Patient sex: M
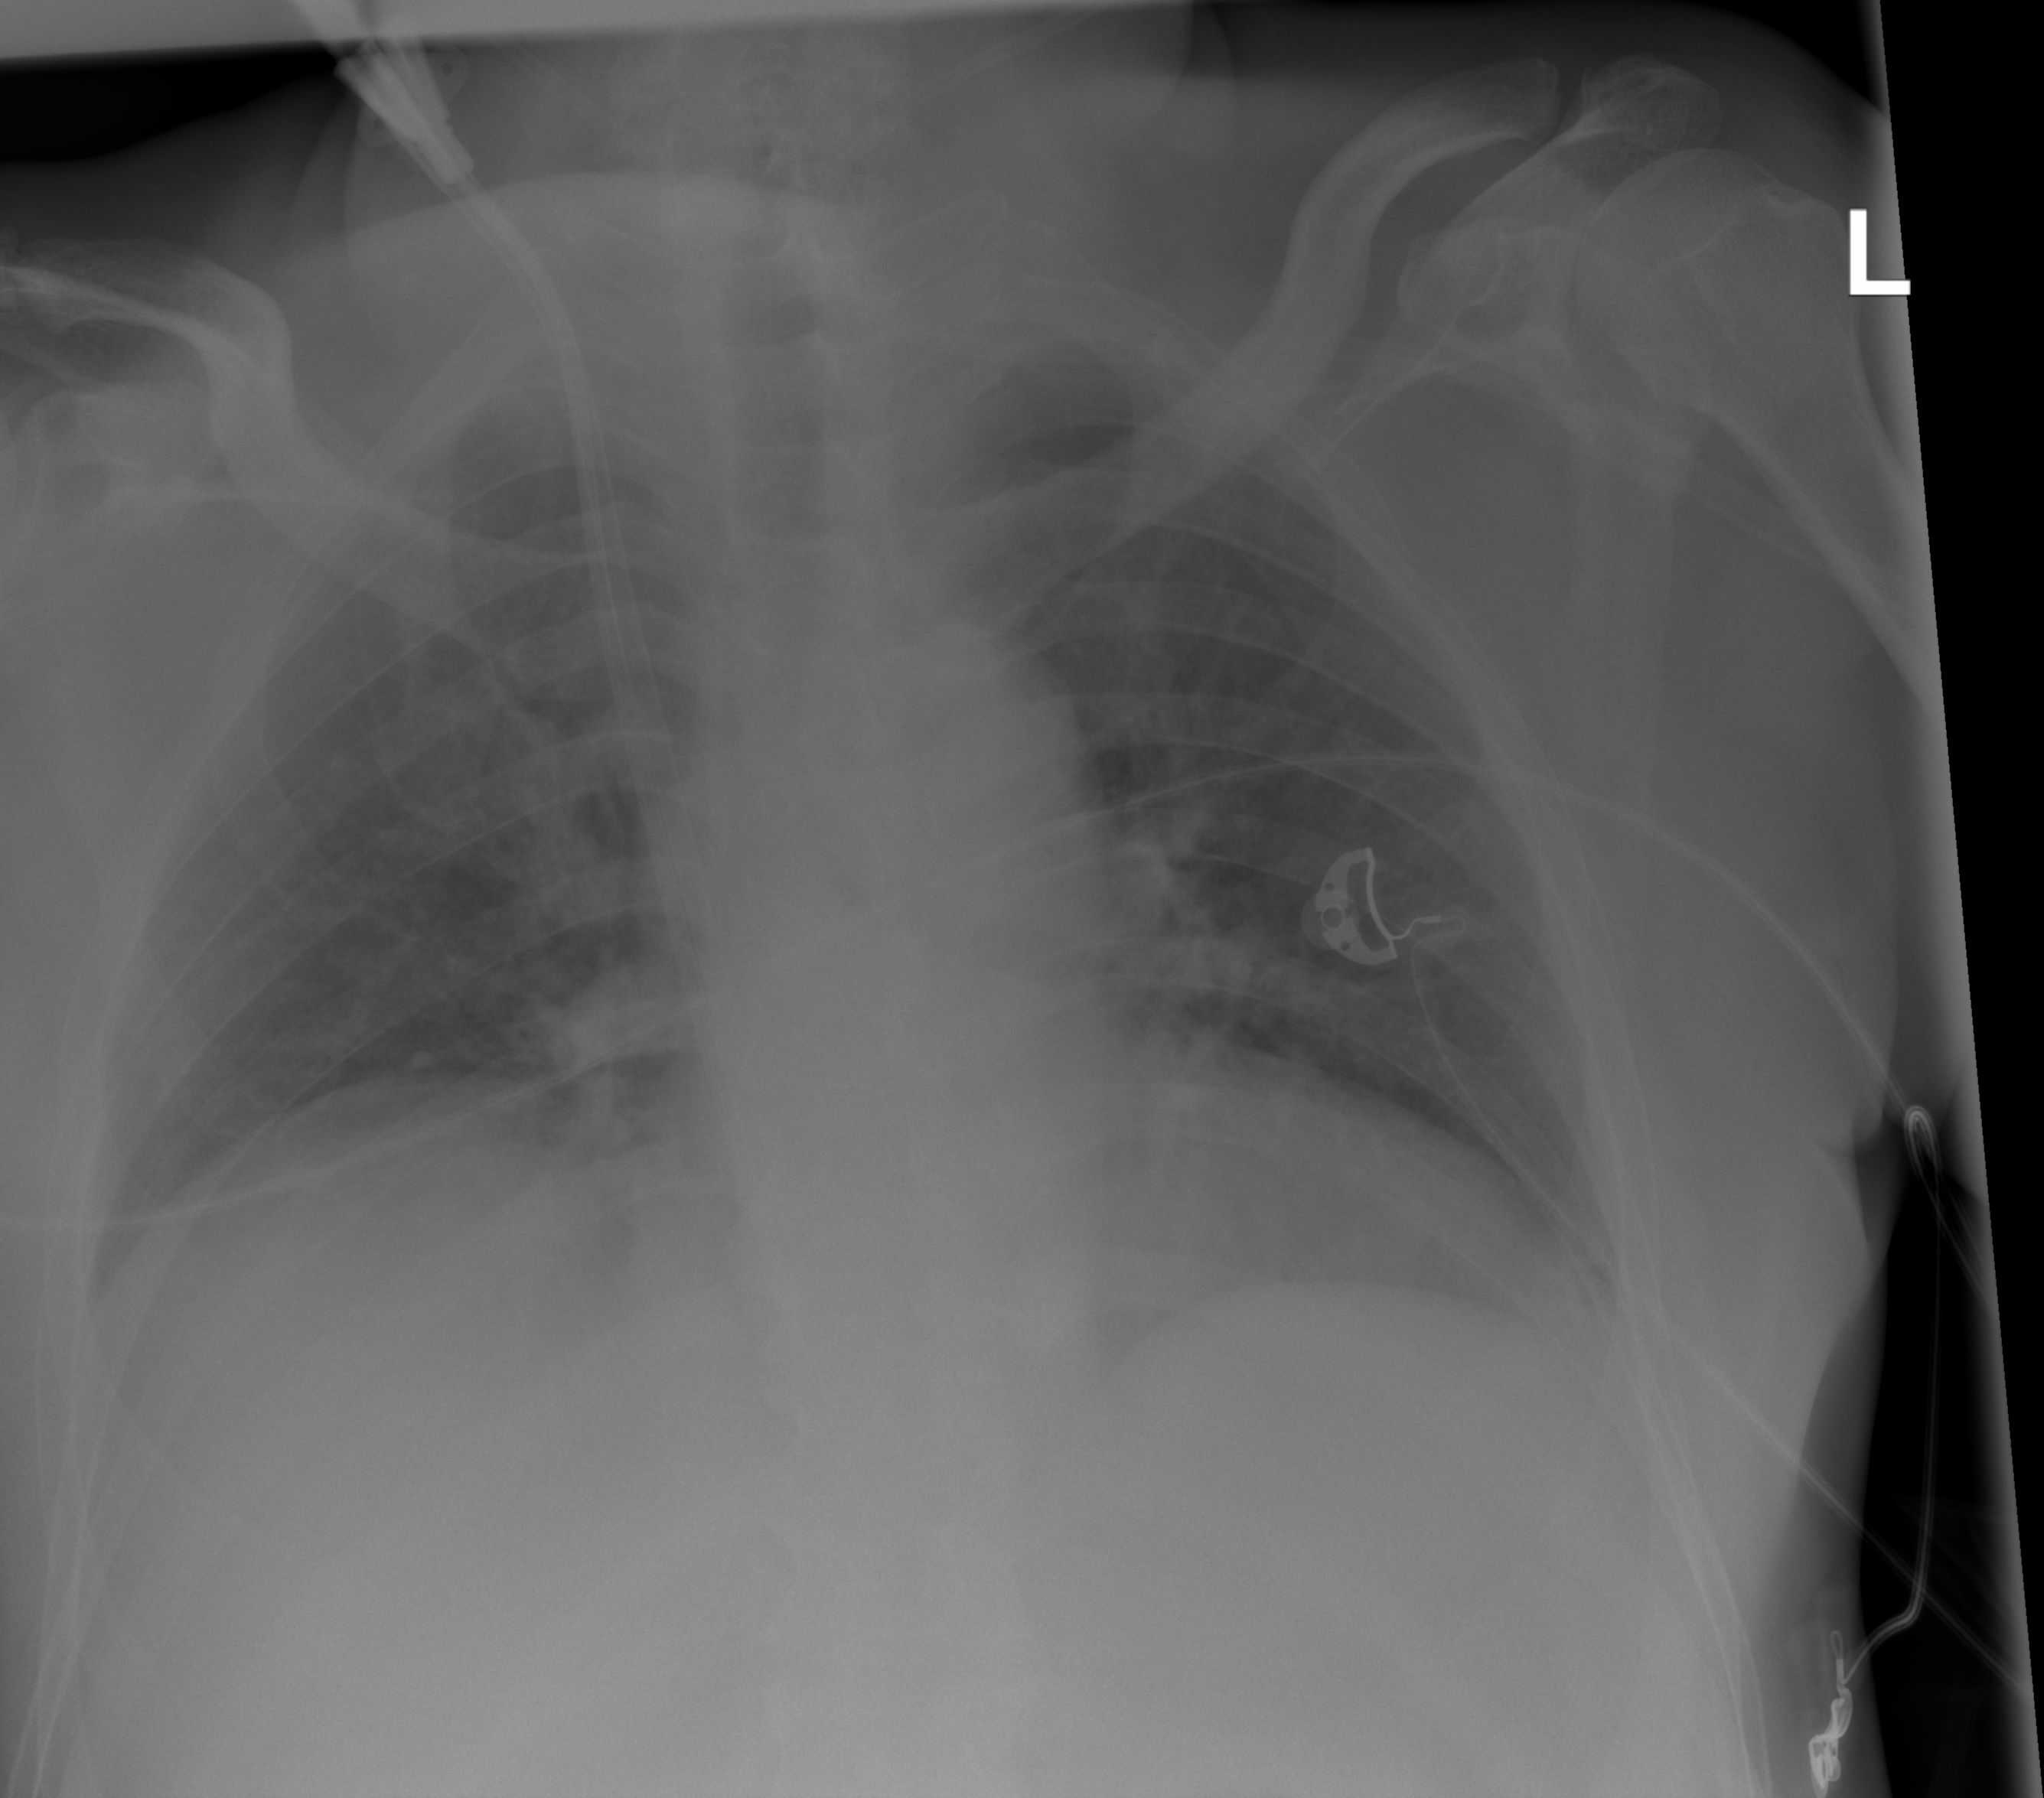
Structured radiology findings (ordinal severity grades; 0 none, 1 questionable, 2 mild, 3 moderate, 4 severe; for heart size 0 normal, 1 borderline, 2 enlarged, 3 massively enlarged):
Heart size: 1
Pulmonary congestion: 2
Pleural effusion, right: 2
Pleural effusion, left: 2
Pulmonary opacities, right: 0
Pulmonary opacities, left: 0
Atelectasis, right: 0
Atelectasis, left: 2